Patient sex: M
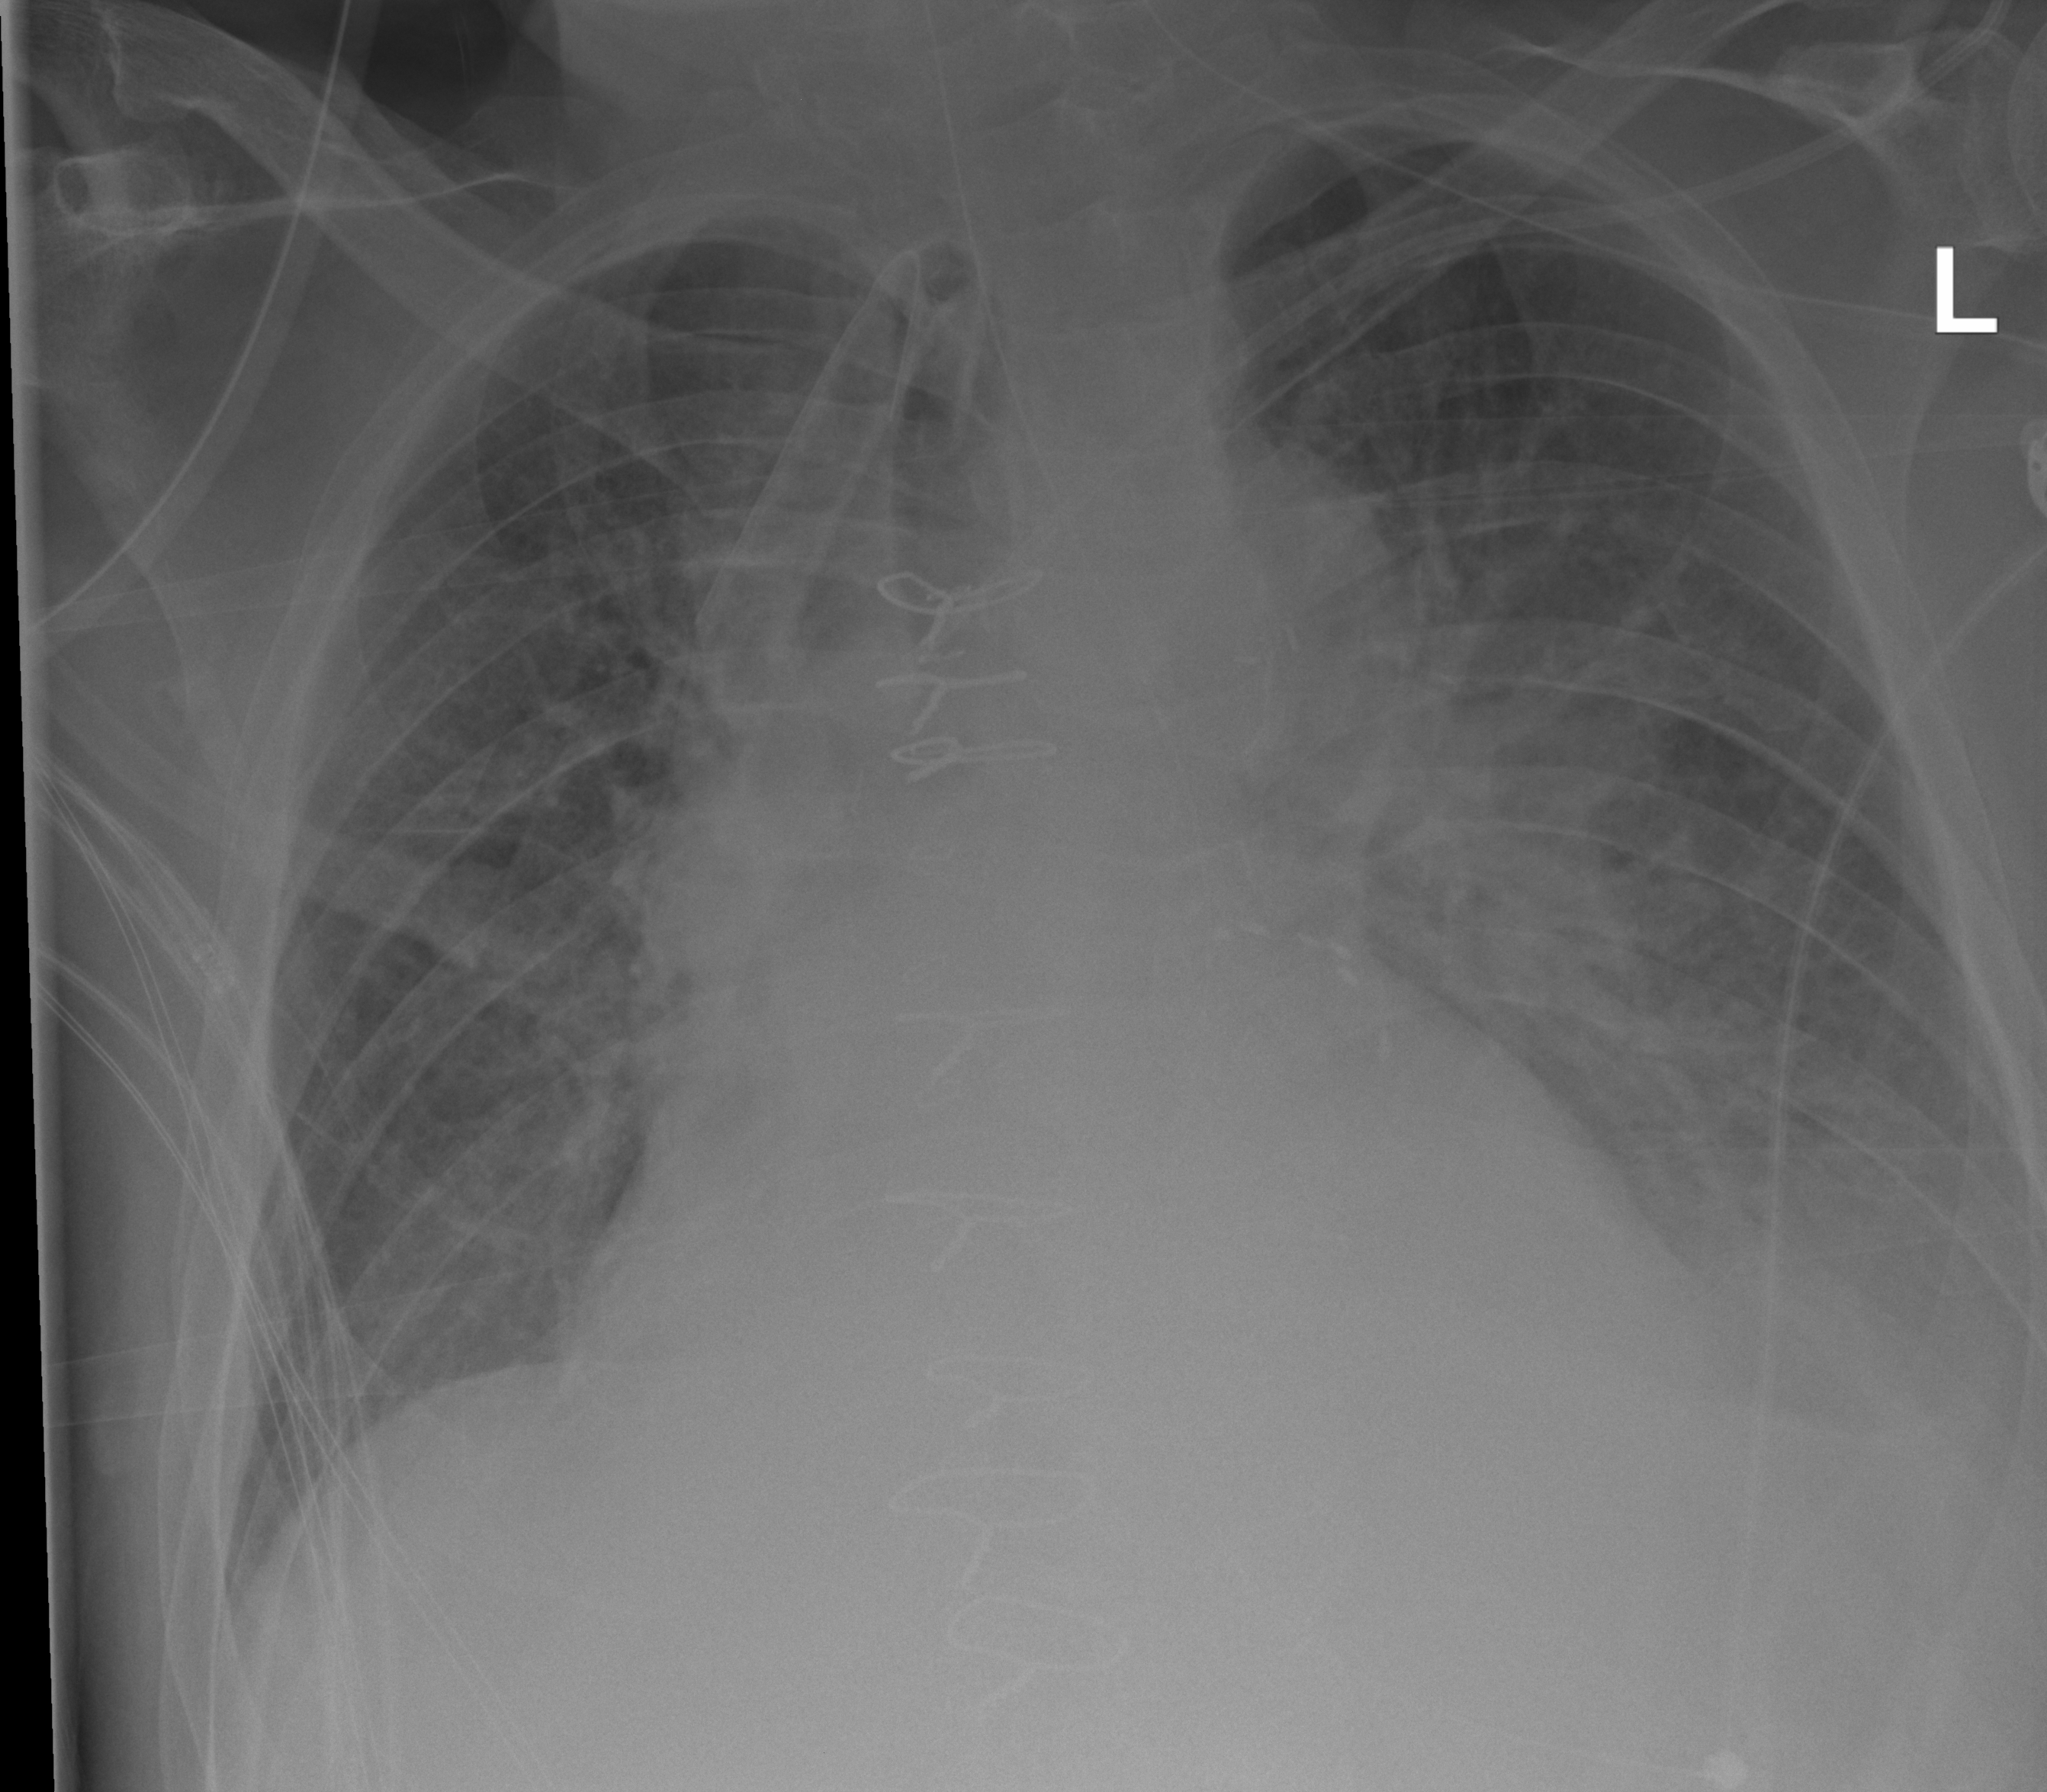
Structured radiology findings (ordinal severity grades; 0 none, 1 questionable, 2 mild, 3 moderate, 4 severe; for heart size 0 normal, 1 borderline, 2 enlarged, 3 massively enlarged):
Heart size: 1
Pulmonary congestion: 3
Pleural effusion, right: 0
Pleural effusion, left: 2
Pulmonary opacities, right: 2
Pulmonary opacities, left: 0
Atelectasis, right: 2
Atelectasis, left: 2